Question: i want to append some images inside my div tag when a button is clicked.
'''
<div id="imagedisplay<?php echo $unapp->property_id; ?>"></div>
'''
'''
$('.view_image').click(function(e) {
e.preventDefault();
var prop_id = $(this).data('property-id');
$.ajax({
type:"POST",
dataType: 'json',
url:"<?php echo base_url('admin_baman_kumba/images/'); ?>",
data: {property_id: prop_id},
success: function(data) {
console.log(data);
for (var i = 0; i < data.length; i++) {
console.log(data[i].name);
$('#imagedisplay'+ prop_id+'').prepend('<a href="<?php echo base_url(); ?>/upload_images/"'+ data[i][name] +'" data-lightbox="property">Image #'+ i +'</a>');
};
}
});
});
'''
Ajax works fine. this is the result i get when 'console.log(data);' is executed.
'''
Object { total: Array[6] }
'''
inside the object i have

My problem is images are not getting appended to div tag, i don't get any errors.
can someone help me to fix this issue . tnx.
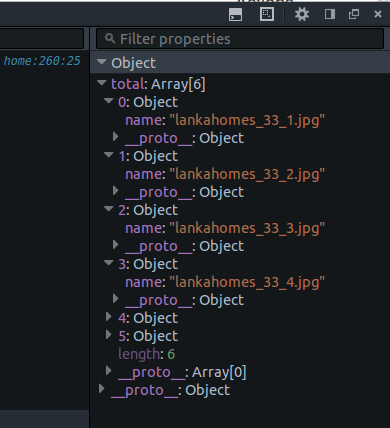
Answer: Firstly, 'data' is not an array as i can see in your 'object'. the array is 'total' inside 'data'.
So the 'for()' loop should run on length of 'data.total'.
And secondly, in 'for' loop replace 'data' with 'data.total'